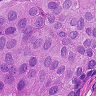
Metastatic tissue present: yes